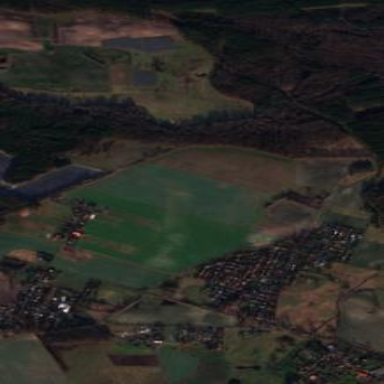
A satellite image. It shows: Picturesque farmland scene.